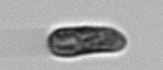
Label: Pseudochattonella_farcimen